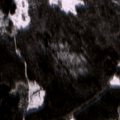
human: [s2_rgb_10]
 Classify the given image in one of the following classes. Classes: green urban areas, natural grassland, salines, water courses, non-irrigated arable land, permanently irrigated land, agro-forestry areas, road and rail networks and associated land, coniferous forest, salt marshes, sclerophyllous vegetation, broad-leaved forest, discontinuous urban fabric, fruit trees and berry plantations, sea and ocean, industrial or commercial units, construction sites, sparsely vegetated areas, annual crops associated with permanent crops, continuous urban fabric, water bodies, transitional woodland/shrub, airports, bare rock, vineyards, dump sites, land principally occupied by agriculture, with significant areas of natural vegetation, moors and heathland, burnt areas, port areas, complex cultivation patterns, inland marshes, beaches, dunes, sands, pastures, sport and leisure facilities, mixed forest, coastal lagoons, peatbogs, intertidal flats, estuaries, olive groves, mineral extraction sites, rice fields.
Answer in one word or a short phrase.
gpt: coniferous forest, mixed forest